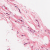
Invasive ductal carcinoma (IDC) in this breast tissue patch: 0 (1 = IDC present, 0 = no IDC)